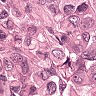
Metastatic tissue present: yes